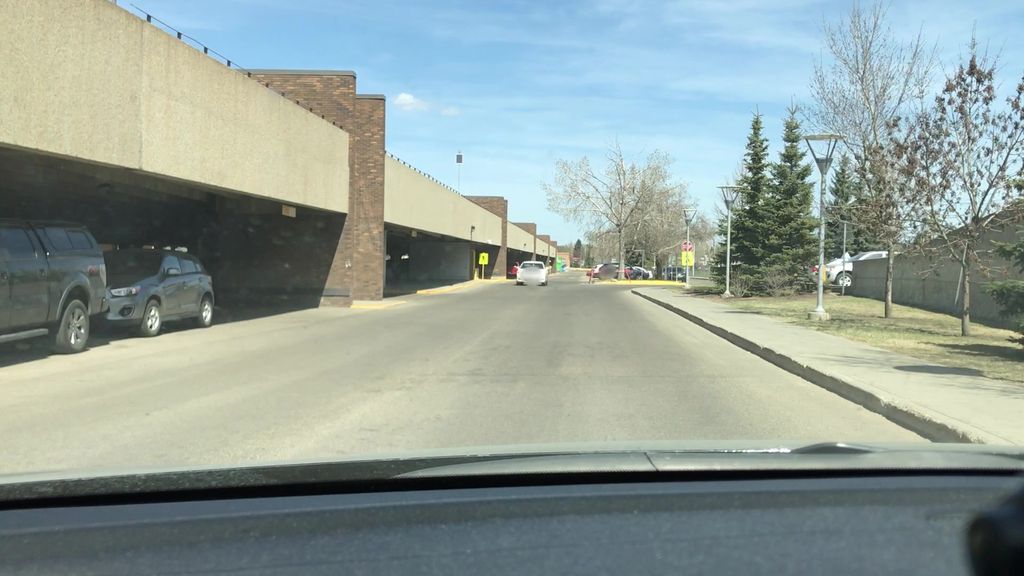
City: edmonton